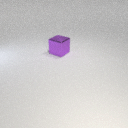
large purple metal cube